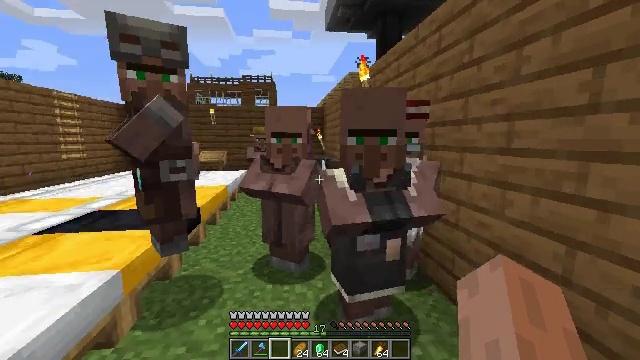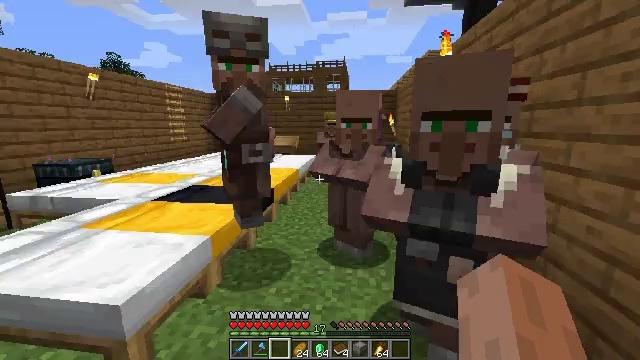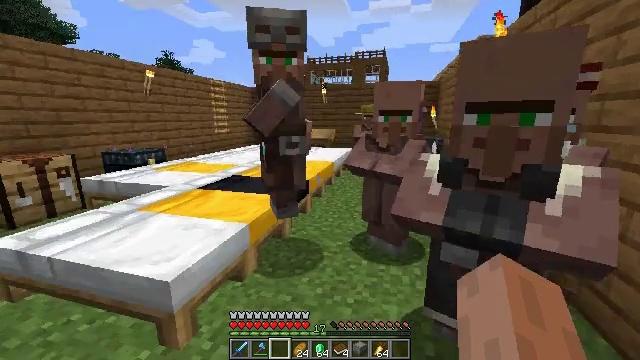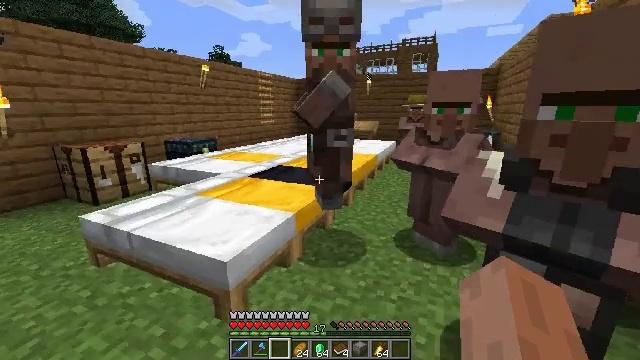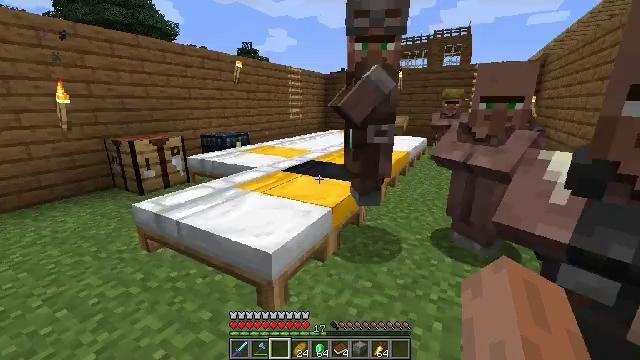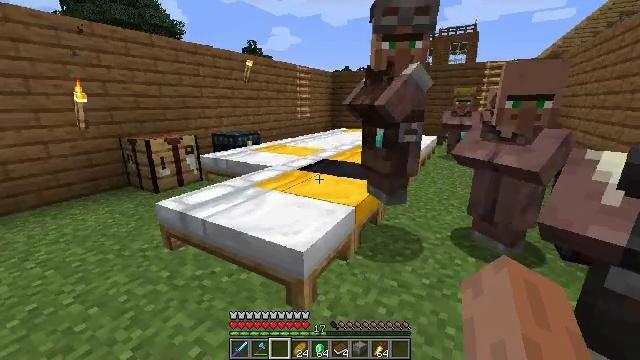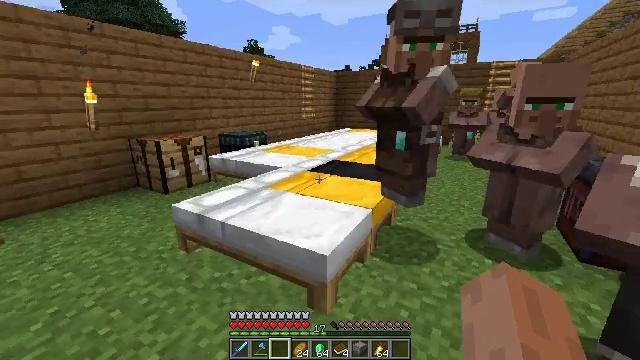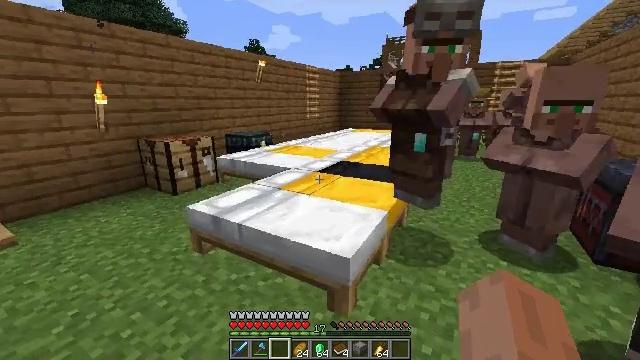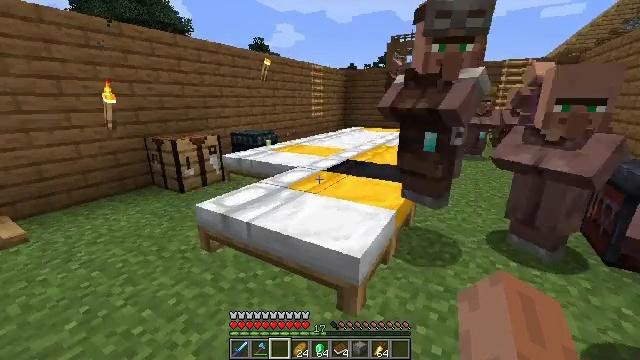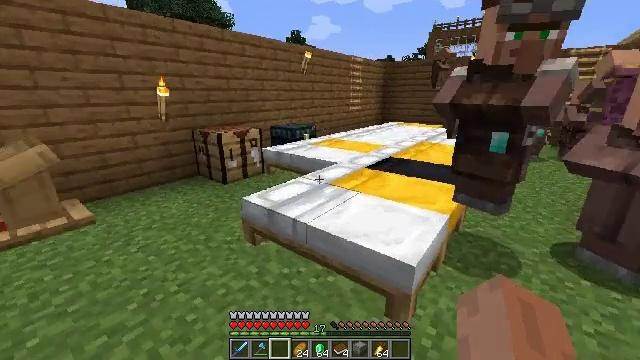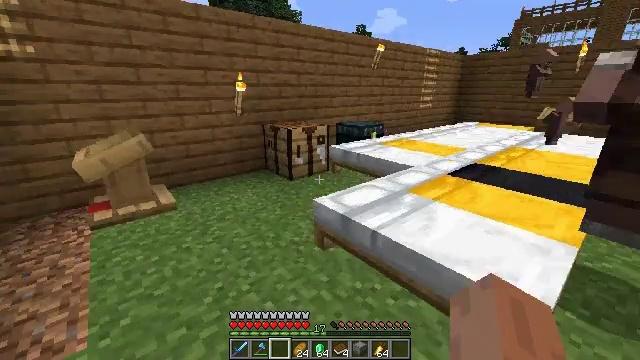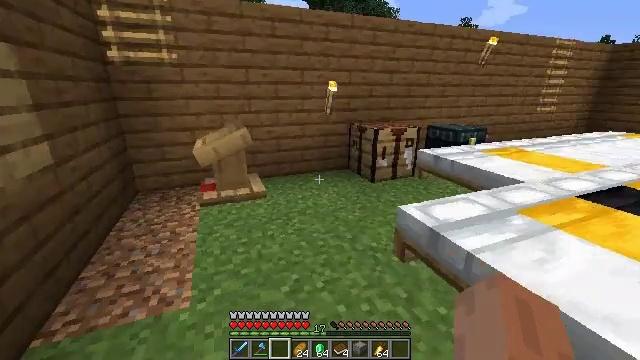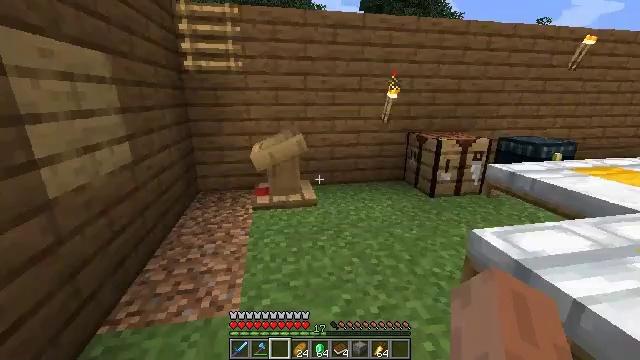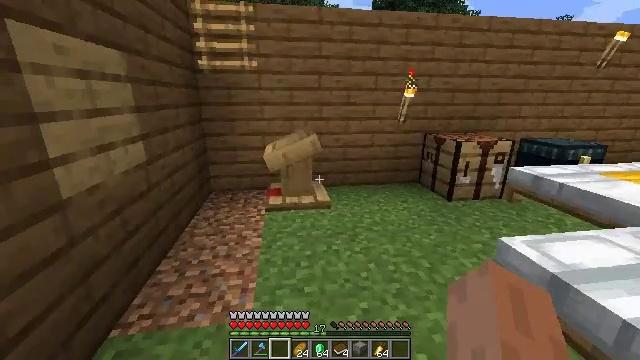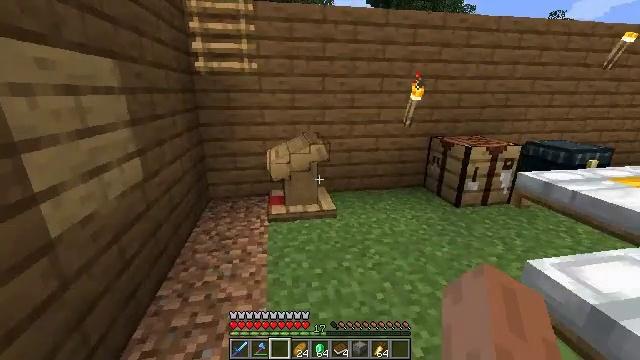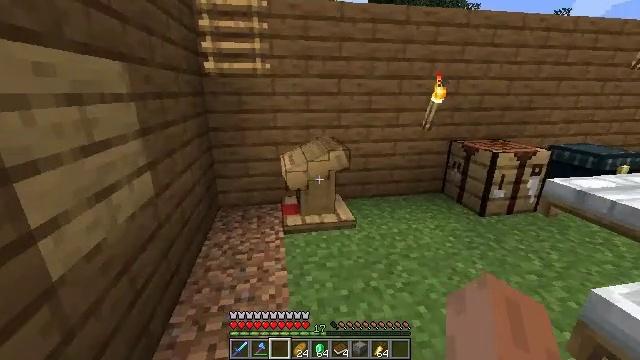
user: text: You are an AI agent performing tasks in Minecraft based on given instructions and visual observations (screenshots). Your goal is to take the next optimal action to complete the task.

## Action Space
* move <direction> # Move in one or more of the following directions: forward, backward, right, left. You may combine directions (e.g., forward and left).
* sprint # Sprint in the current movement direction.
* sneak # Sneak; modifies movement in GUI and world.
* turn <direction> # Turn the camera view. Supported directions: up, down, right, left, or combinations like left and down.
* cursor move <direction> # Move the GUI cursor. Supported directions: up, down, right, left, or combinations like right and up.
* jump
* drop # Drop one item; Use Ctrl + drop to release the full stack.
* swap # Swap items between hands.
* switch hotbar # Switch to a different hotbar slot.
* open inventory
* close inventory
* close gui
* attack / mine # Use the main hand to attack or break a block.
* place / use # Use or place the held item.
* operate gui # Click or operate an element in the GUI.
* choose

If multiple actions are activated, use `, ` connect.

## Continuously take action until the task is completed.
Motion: motion action
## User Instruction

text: Form a golden helmet using the crafting table and gold.
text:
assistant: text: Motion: turn left and down
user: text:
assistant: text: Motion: turn left and down
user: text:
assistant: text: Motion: move left, turn left and down
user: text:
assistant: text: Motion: move left, turn left and down
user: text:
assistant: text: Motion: move left
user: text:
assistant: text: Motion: move left
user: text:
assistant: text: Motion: move left
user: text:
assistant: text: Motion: move forward and move left
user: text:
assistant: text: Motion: move forward and move left, turn left and down
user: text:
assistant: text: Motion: move forward and move left, turn left
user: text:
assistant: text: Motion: move forward and move left, turn left
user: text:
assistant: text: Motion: move forward and move left, turn left and up
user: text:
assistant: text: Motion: move forward and move left, turn left
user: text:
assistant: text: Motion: move forward and move left, turn right
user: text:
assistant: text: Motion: move forward and move left
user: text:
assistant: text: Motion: move forward and move left
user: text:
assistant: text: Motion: move forward and move left
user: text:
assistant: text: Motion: move forward and move left, turn right
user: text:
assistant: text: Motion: move forward and move left, turn right and up
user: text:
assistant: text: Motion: move left, turn right
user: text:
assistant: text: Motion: move left, turn right
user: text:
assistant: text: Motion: move left, turn right
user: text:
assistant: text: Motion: move left
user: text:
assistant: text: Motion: move left
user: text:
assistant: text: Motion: move left
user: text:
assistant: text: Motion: turn right
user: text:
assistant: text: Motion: turn right
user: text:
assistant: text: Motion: turn right
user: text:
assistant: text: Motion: turn right and down
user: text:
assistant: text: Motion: turn right